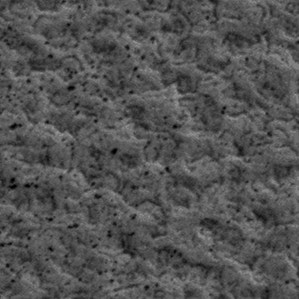
Label: frost